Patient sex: M
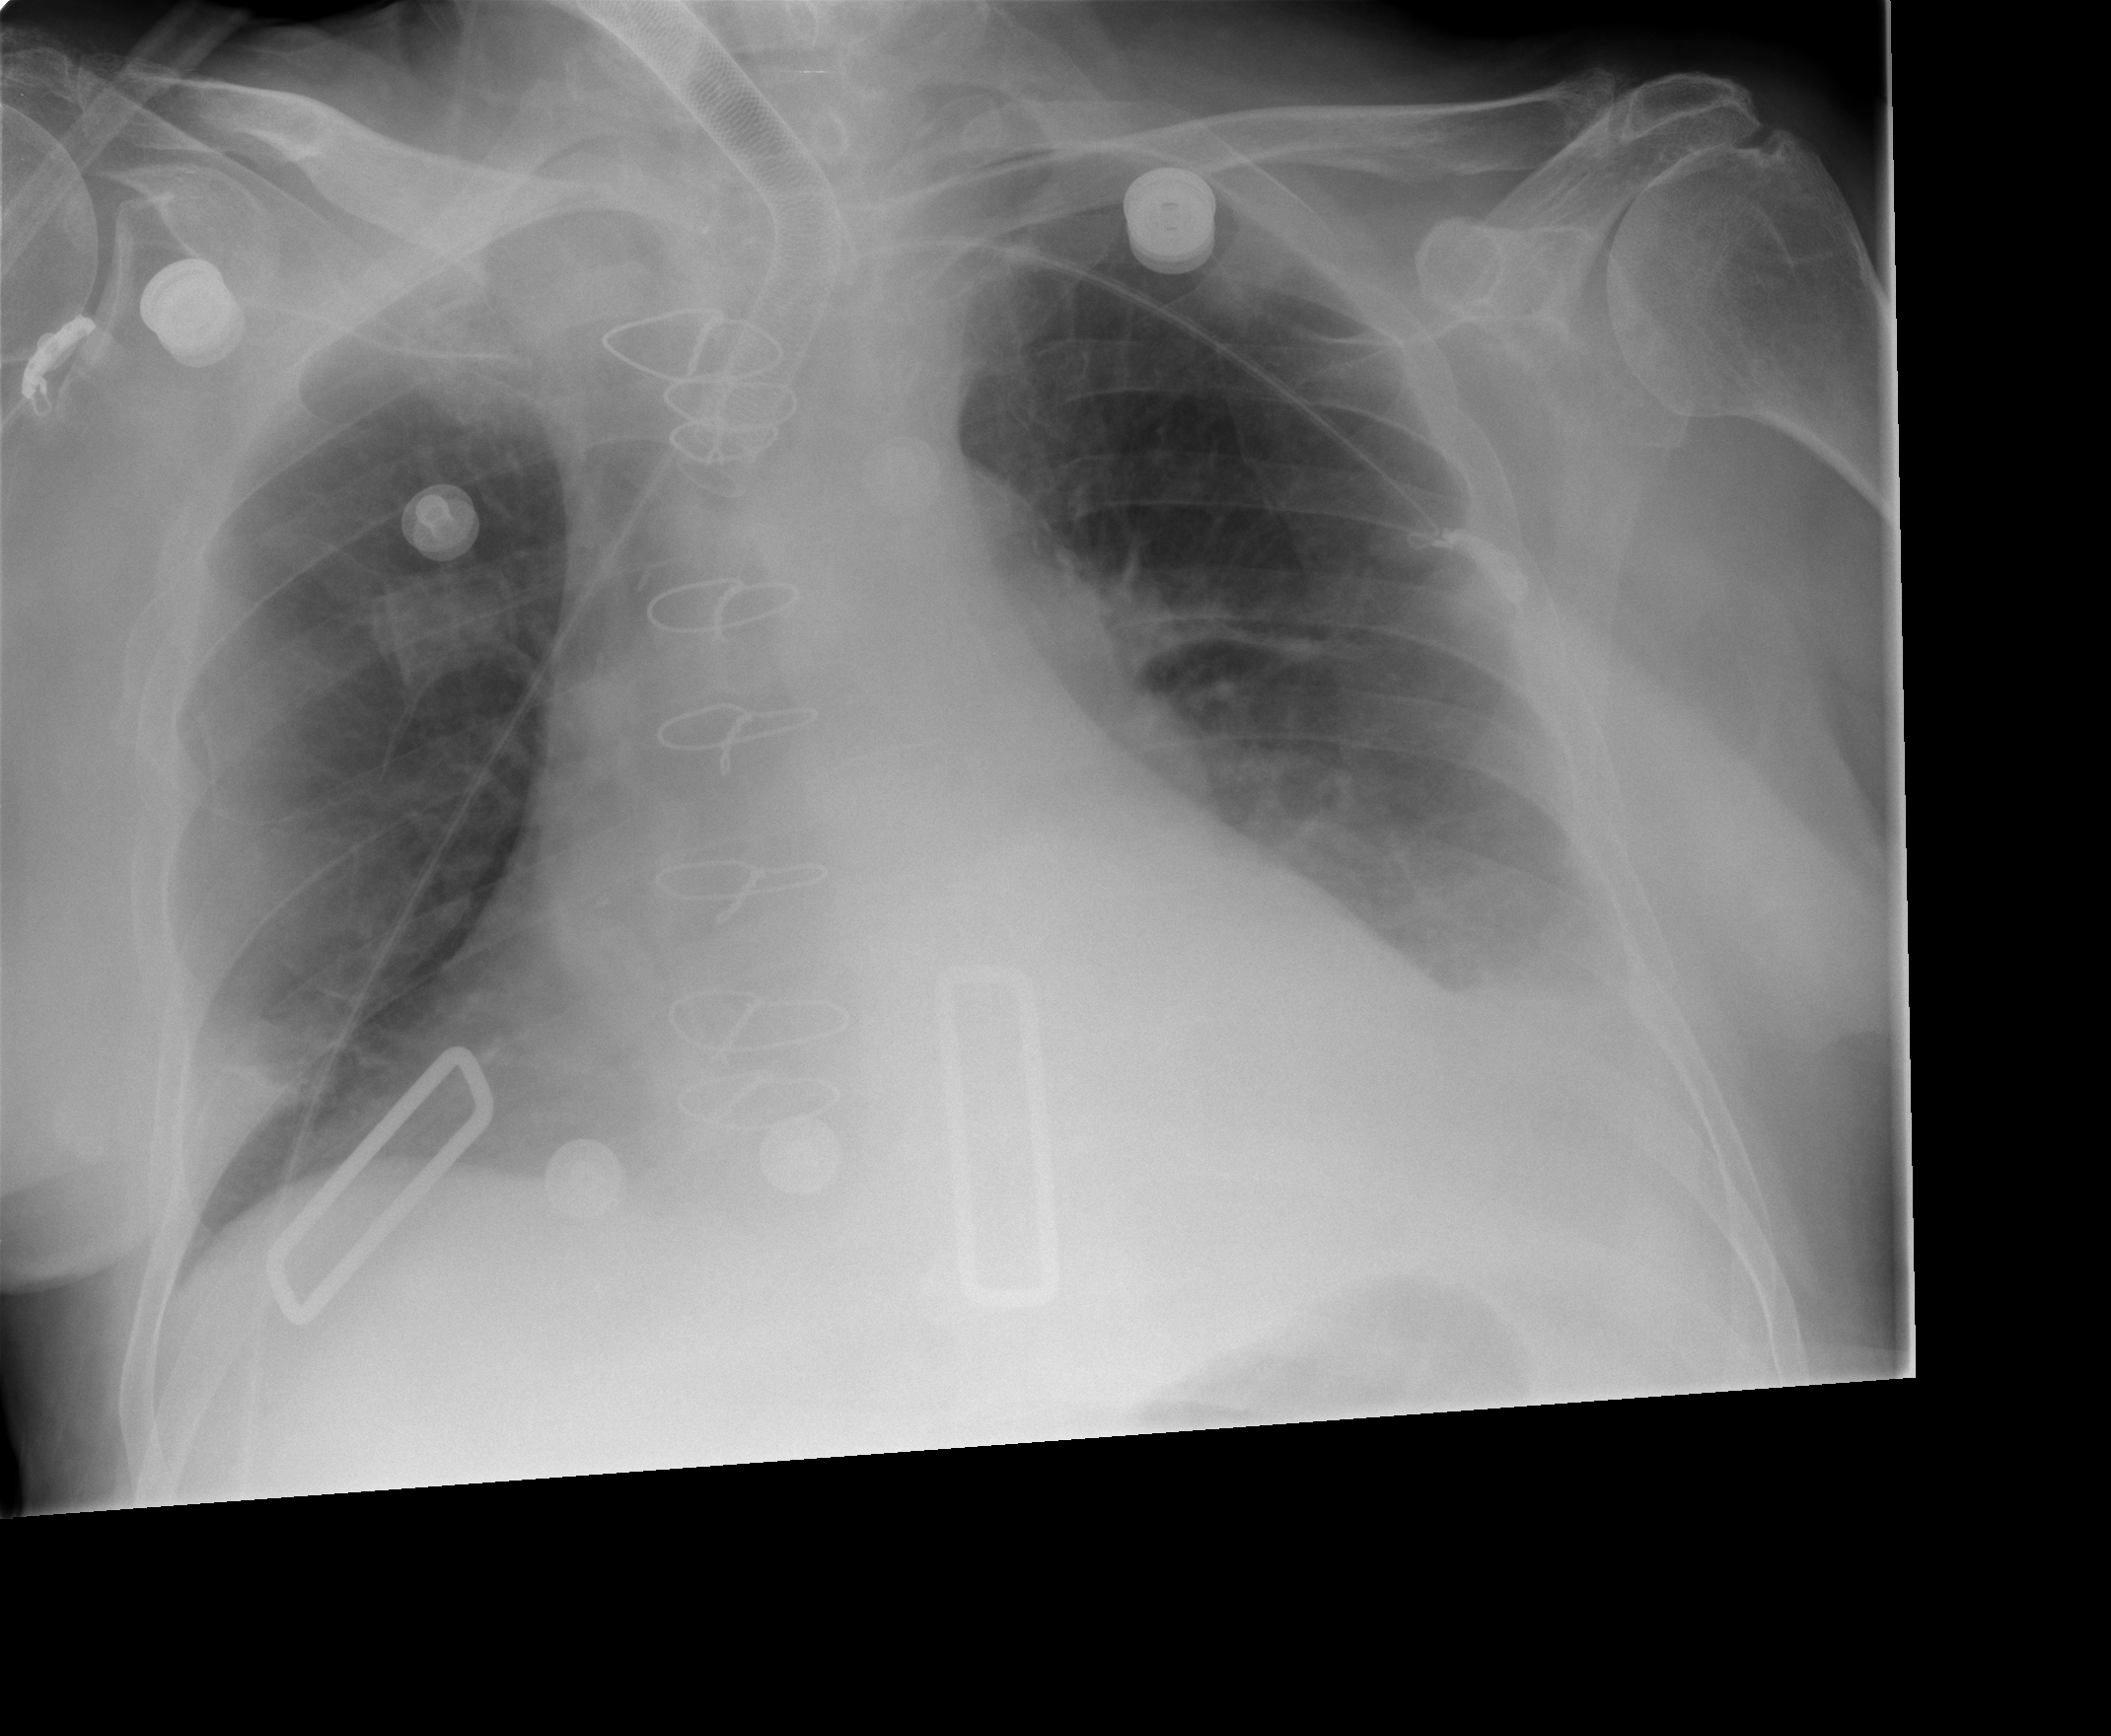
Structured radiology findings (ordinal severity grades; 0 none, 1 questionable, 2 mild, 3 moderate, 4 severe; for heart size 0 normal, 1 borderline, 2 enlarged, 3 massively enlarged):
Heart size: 2
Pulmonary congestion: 1
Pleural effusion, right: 0
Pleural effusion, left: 2
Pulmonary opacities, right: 1
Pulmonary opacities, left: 0
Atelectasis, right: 2
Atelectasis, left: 2